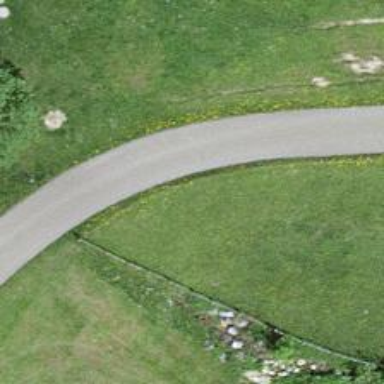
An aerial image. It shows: Unclassified road with bridge.